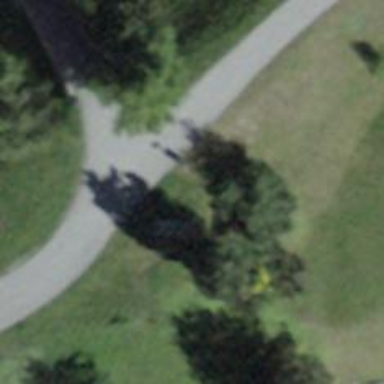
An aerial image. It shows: Burlywood bench.